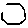
Label: hexagon